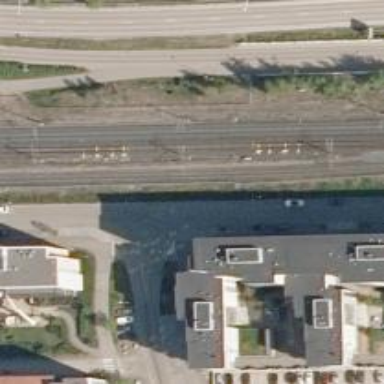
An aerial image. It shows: Continuous rail railway with electrified contact line.